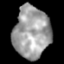
Tissue: lung
Cell type: Epithelial cells
Senescence score: 0.2431
Nuclear area (px): 1833
Mean DAPI intensity: 159.776